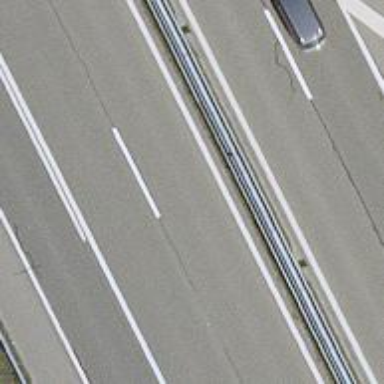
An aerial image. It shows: Asphalt motorway.